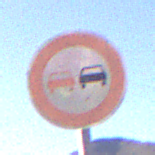
Verkehrszeichen: Ueberholverbot
Umgebung: Outdoor, Nature
Tageszeit: MorningAfternoon
Wetter: Clear
Licht: Natural
Jahreszeit: NotSpecified
Kontrast: HighContrast